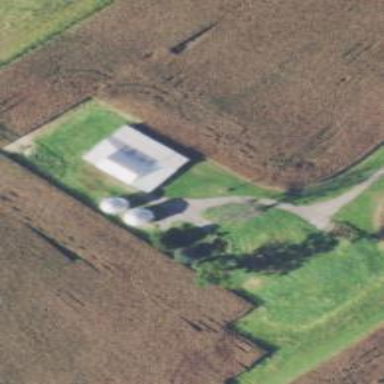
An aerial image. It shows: Silo.